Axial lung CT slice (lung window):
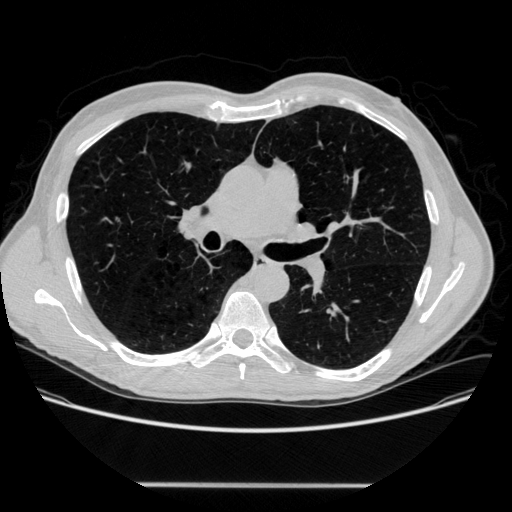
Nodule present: no